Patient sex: F
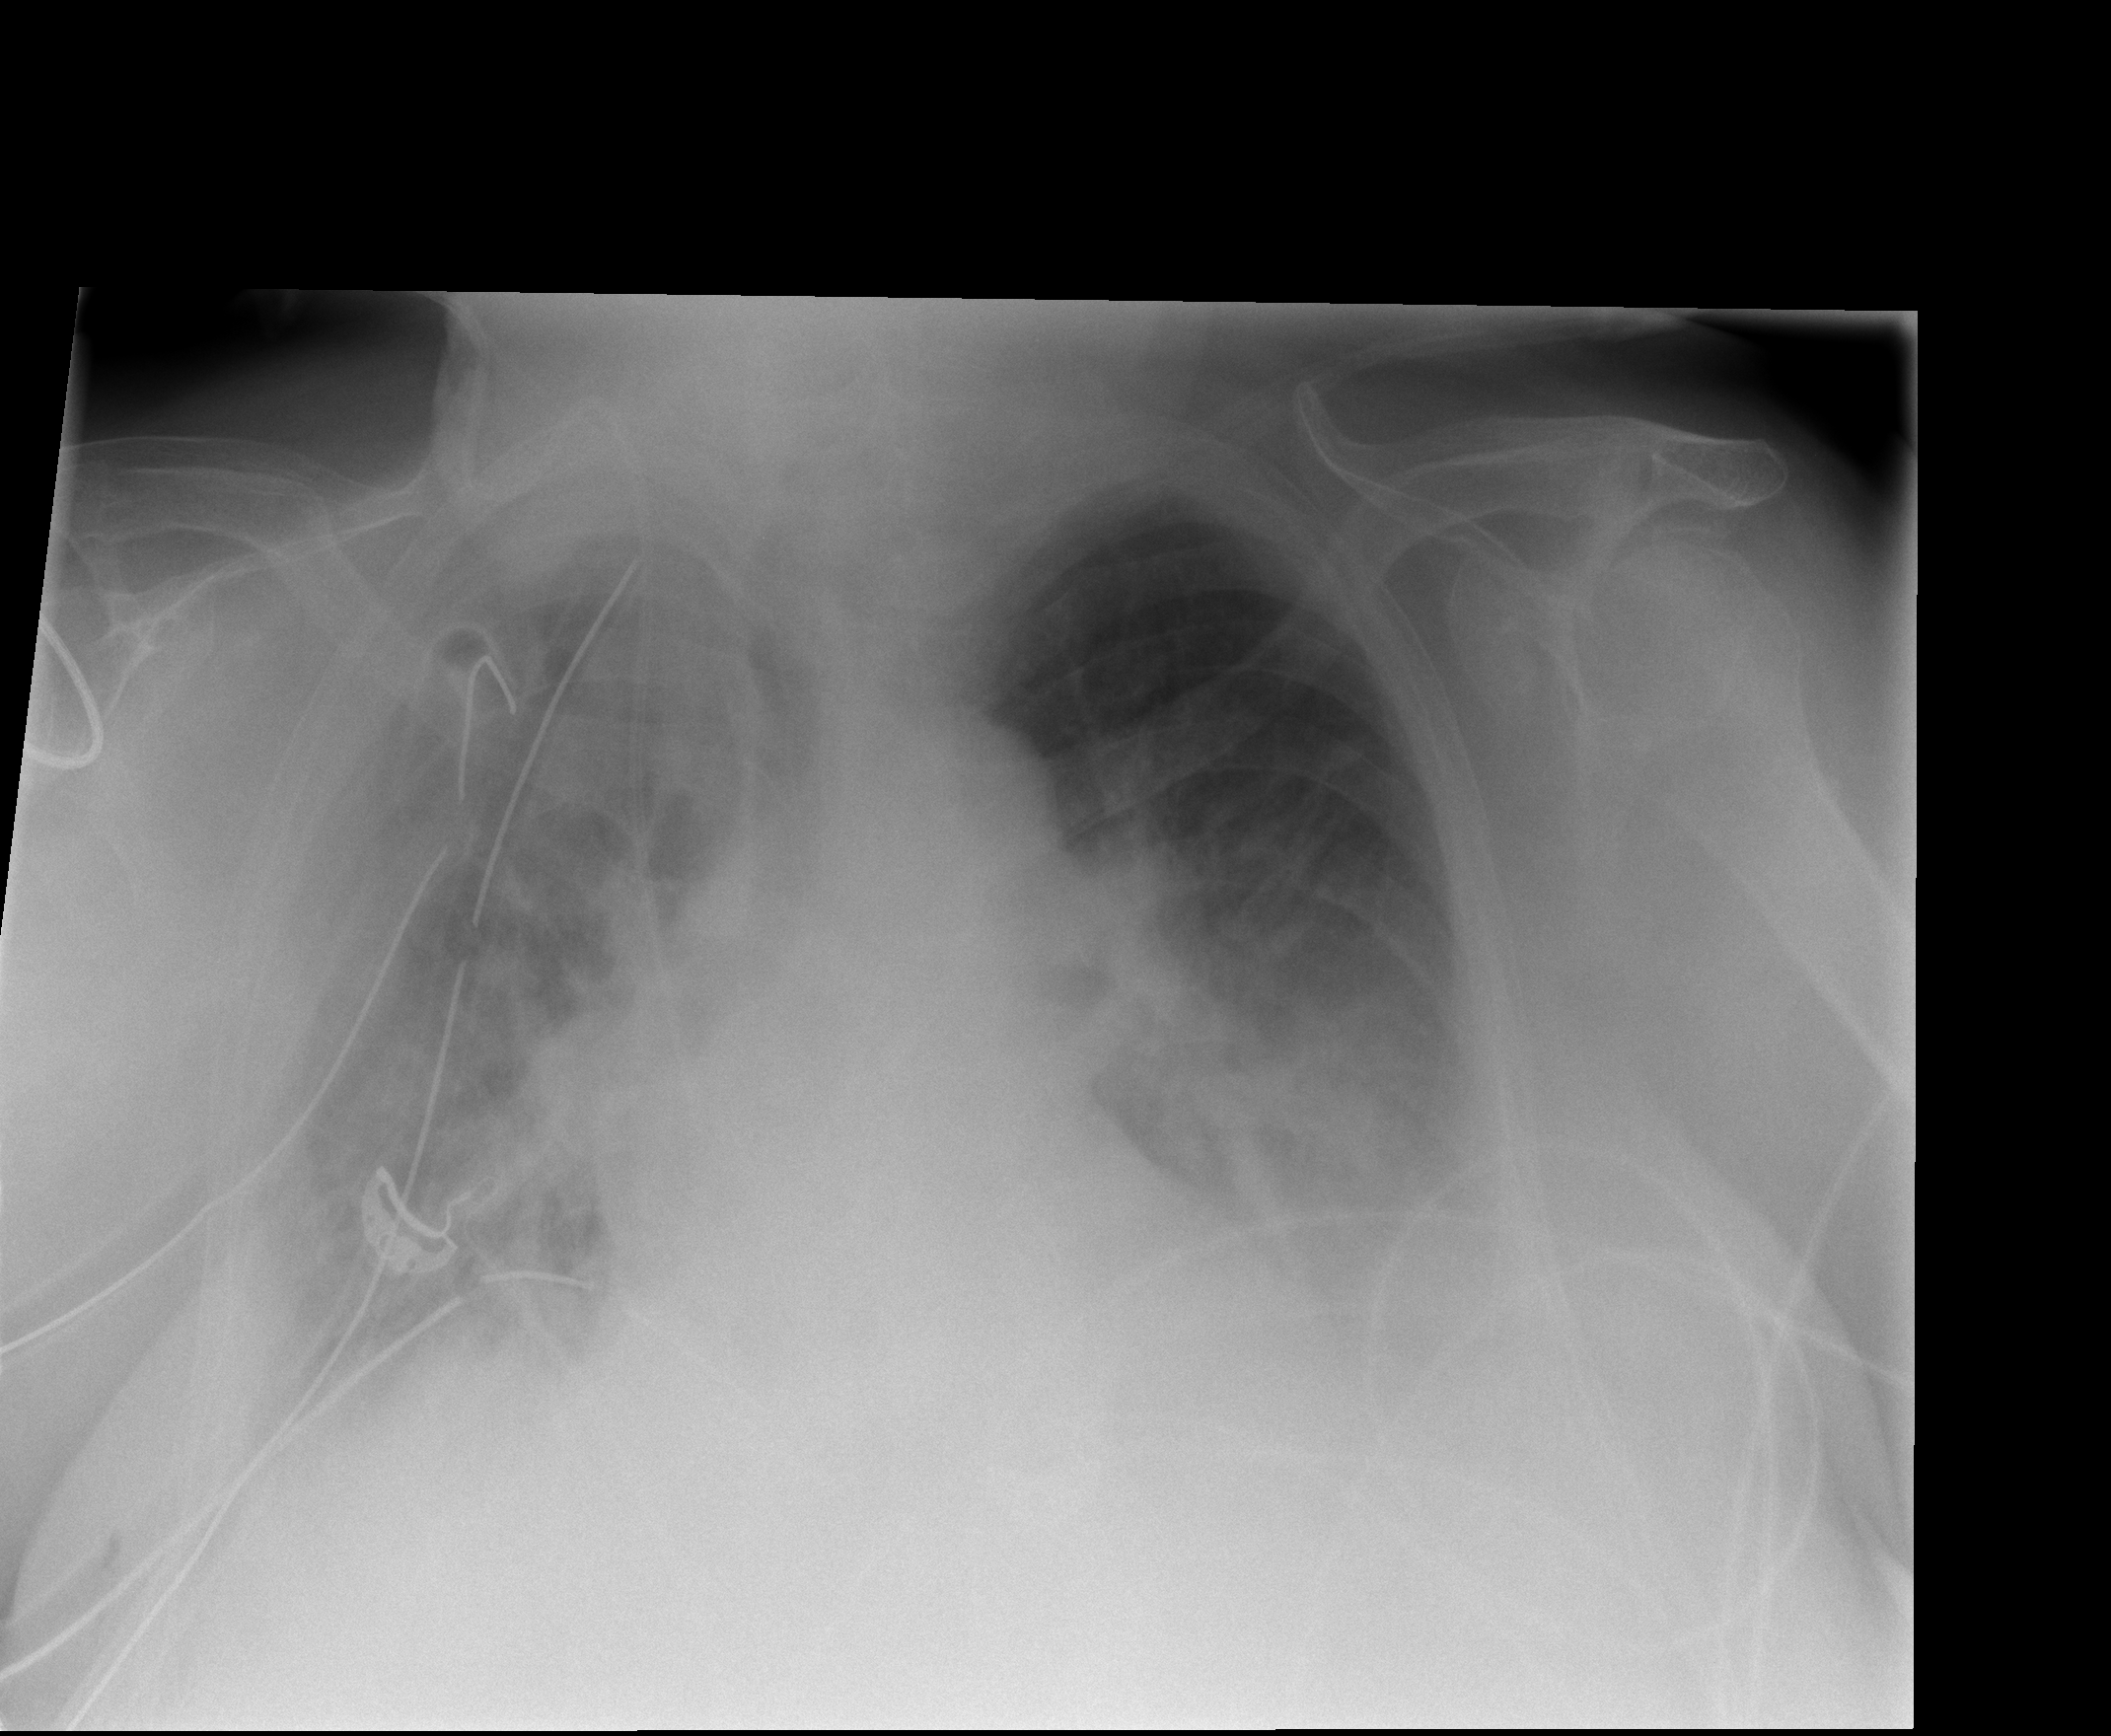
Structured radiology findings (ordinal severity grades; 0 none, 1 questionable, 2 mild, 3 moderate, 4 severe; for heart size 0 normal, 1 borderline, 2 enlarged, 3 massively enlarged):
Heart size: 1
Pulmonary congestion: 2
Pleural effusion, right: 2
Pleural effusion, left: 1
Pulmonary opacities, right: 2
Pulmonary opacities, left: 2
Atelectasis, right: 3
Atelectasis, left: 2